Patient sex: F
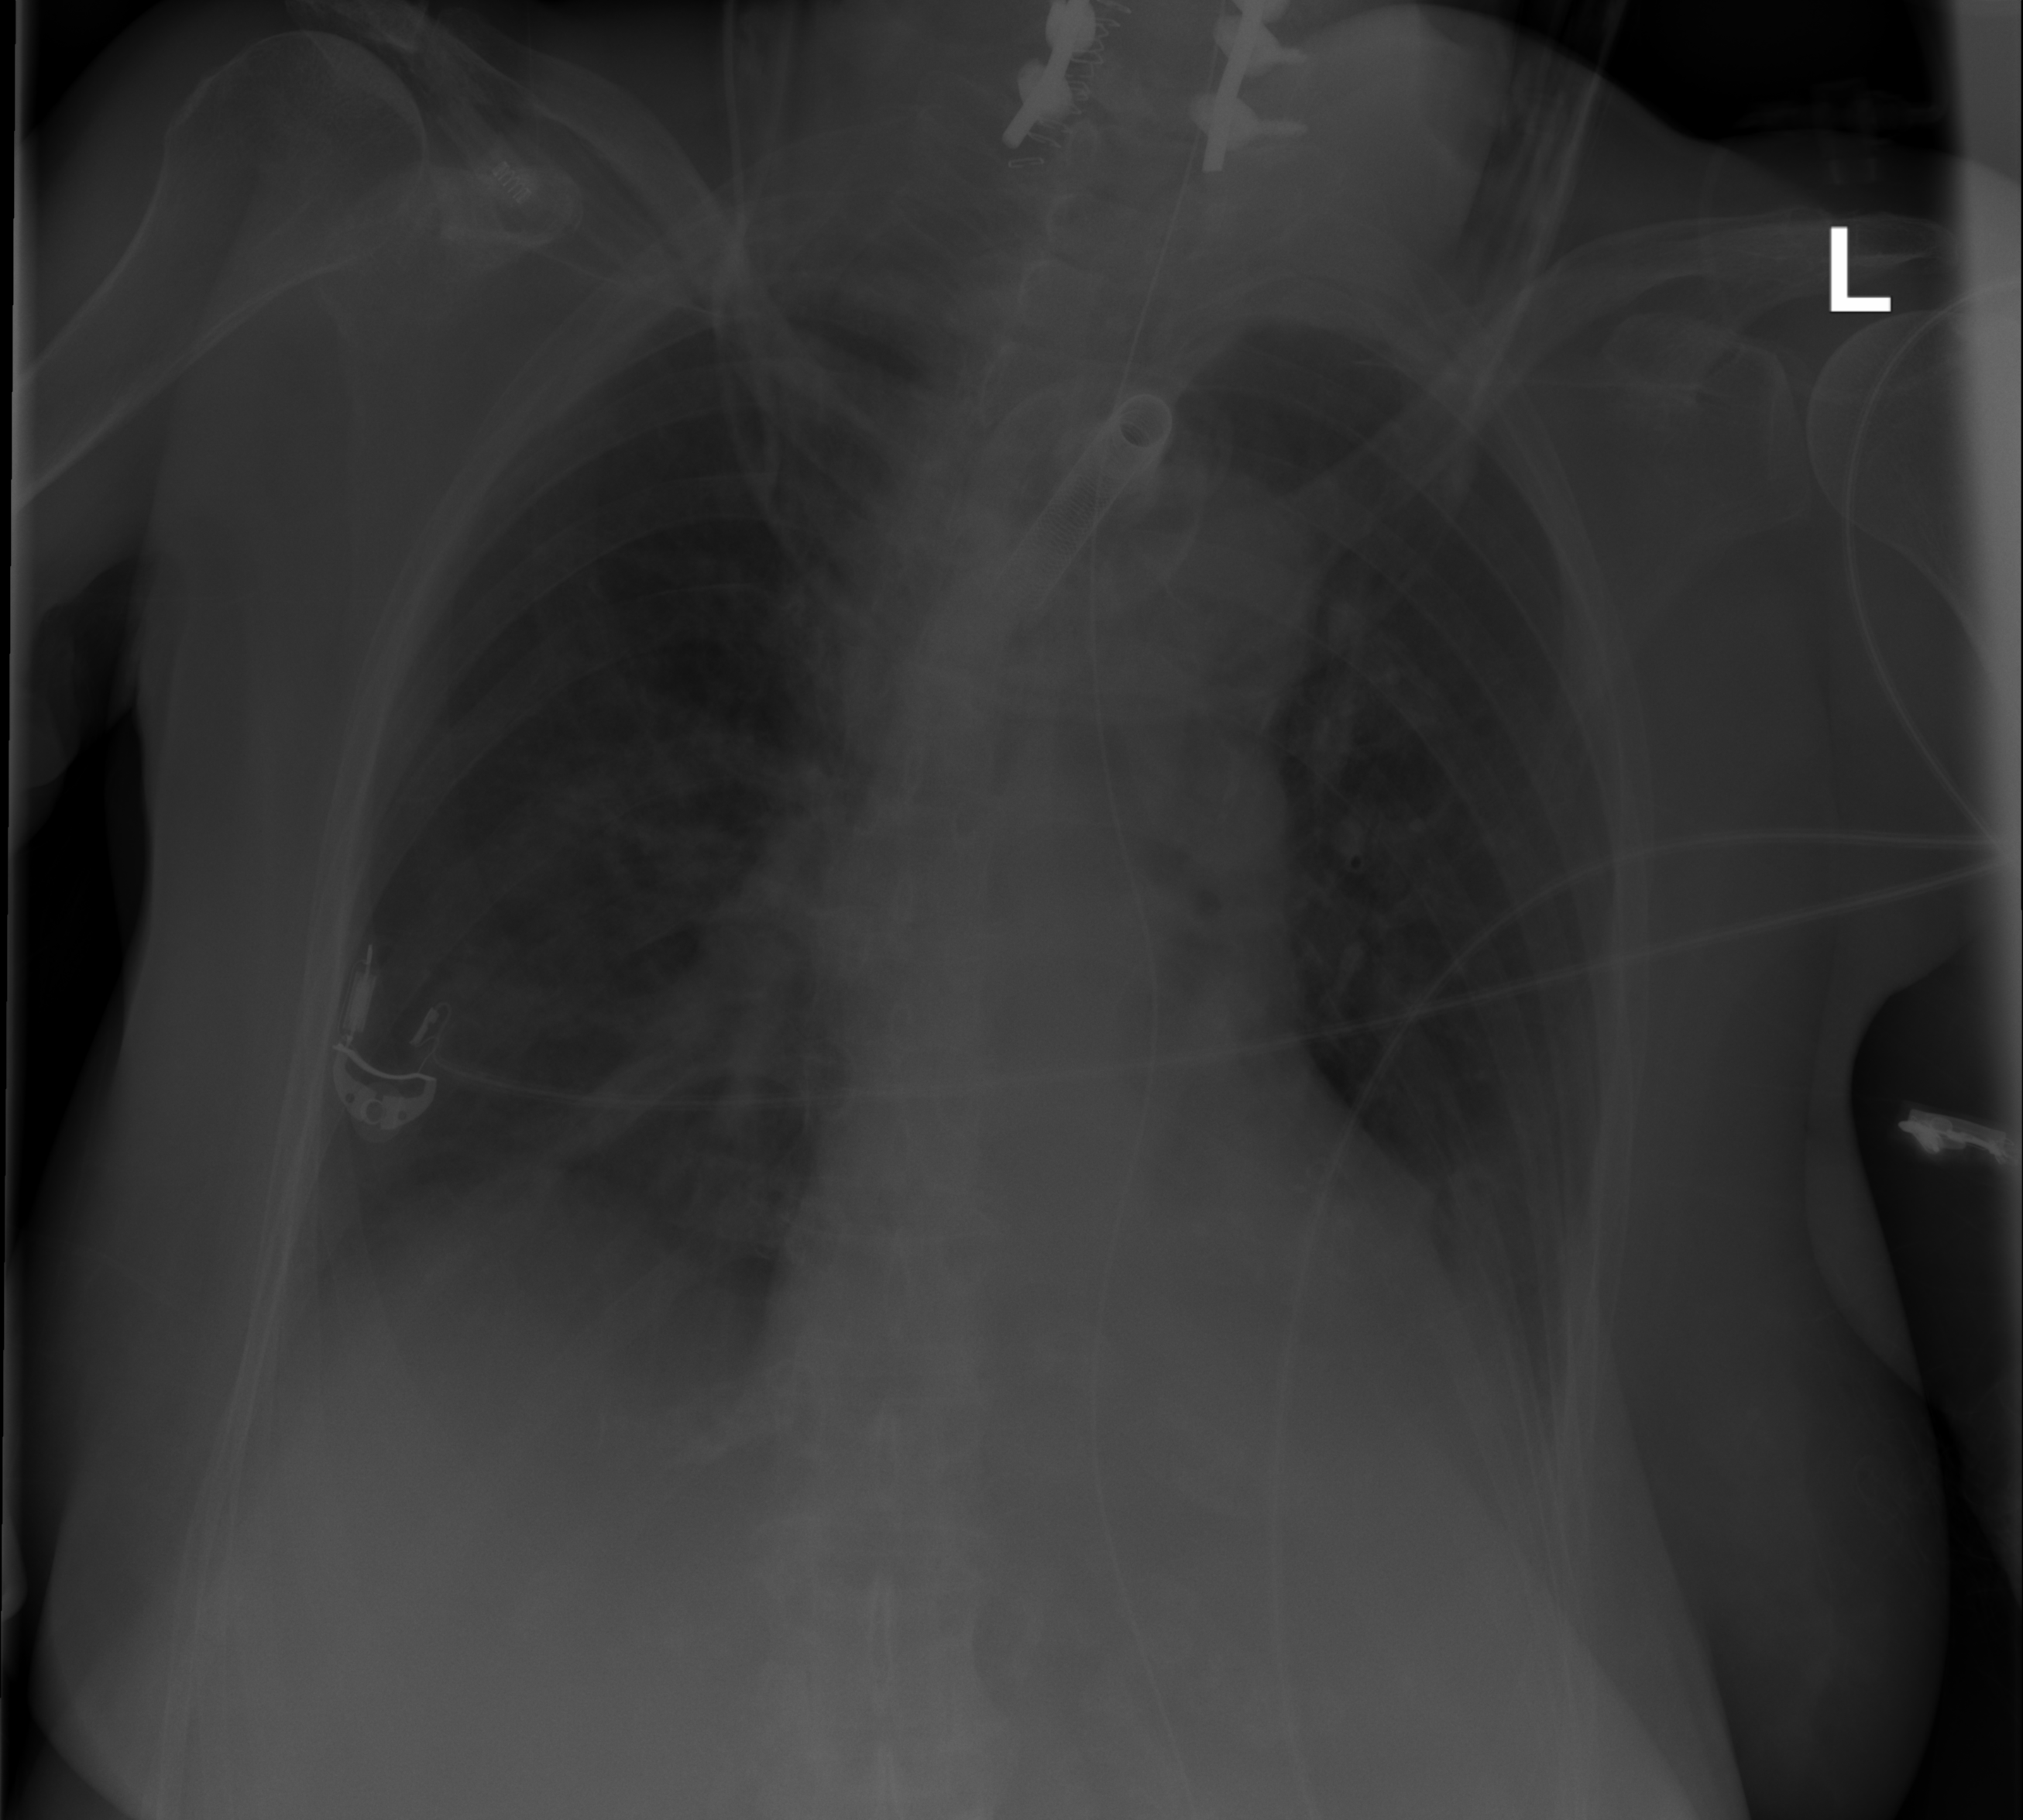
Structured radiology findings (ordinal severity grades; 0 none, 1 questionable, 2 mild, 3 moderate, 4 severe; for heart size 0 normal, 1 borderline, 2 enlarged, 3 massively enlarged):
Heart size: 0
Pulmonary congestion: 0
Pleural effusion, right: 0
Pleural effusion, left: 0
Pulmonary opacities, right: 1
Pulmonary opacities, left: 0
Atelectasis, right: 0
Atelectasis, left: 0